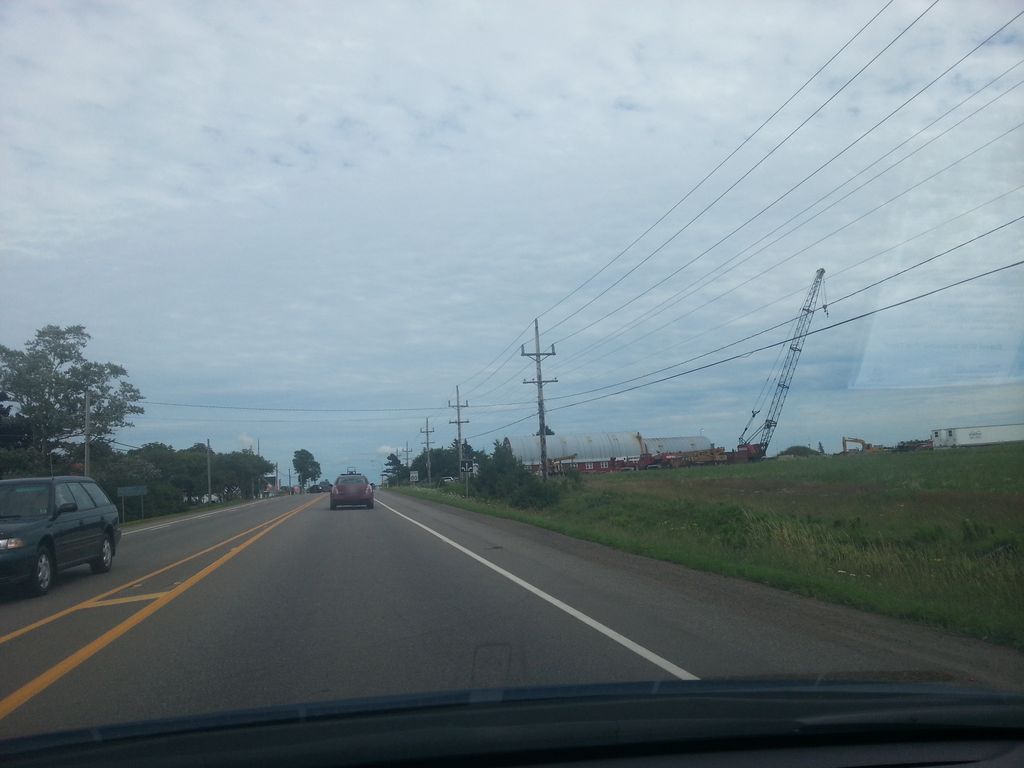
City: charlottetown